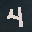
Label: 4